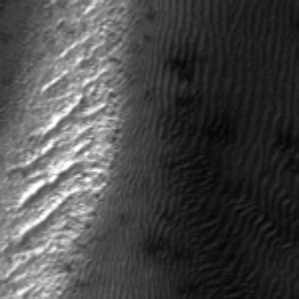
Label: frost